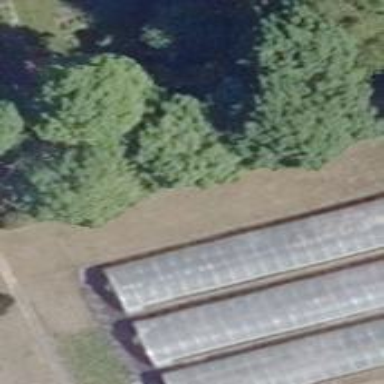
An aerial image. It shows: Greenhouse.